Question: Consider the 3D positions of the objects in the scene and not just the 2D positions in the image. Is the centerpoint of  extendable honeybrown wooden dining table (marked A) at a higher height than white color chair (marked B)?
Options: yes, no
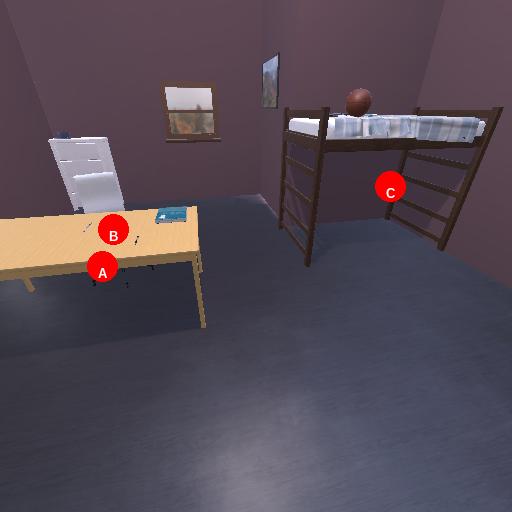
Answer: yes